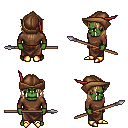
a pixel art fantasy rpg character, male body template, orc, green skin, brown long-sleeve shirt, robe skirt, light blonde long hairstyle, leather cap, gold boots, spear, four views (front, back, left, right), 2x2 character sprite sheet, small pixel art, hard edges, no anti-aliasing